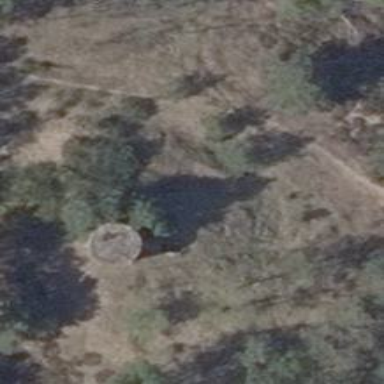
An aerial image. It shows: Historic bunker in ruins.